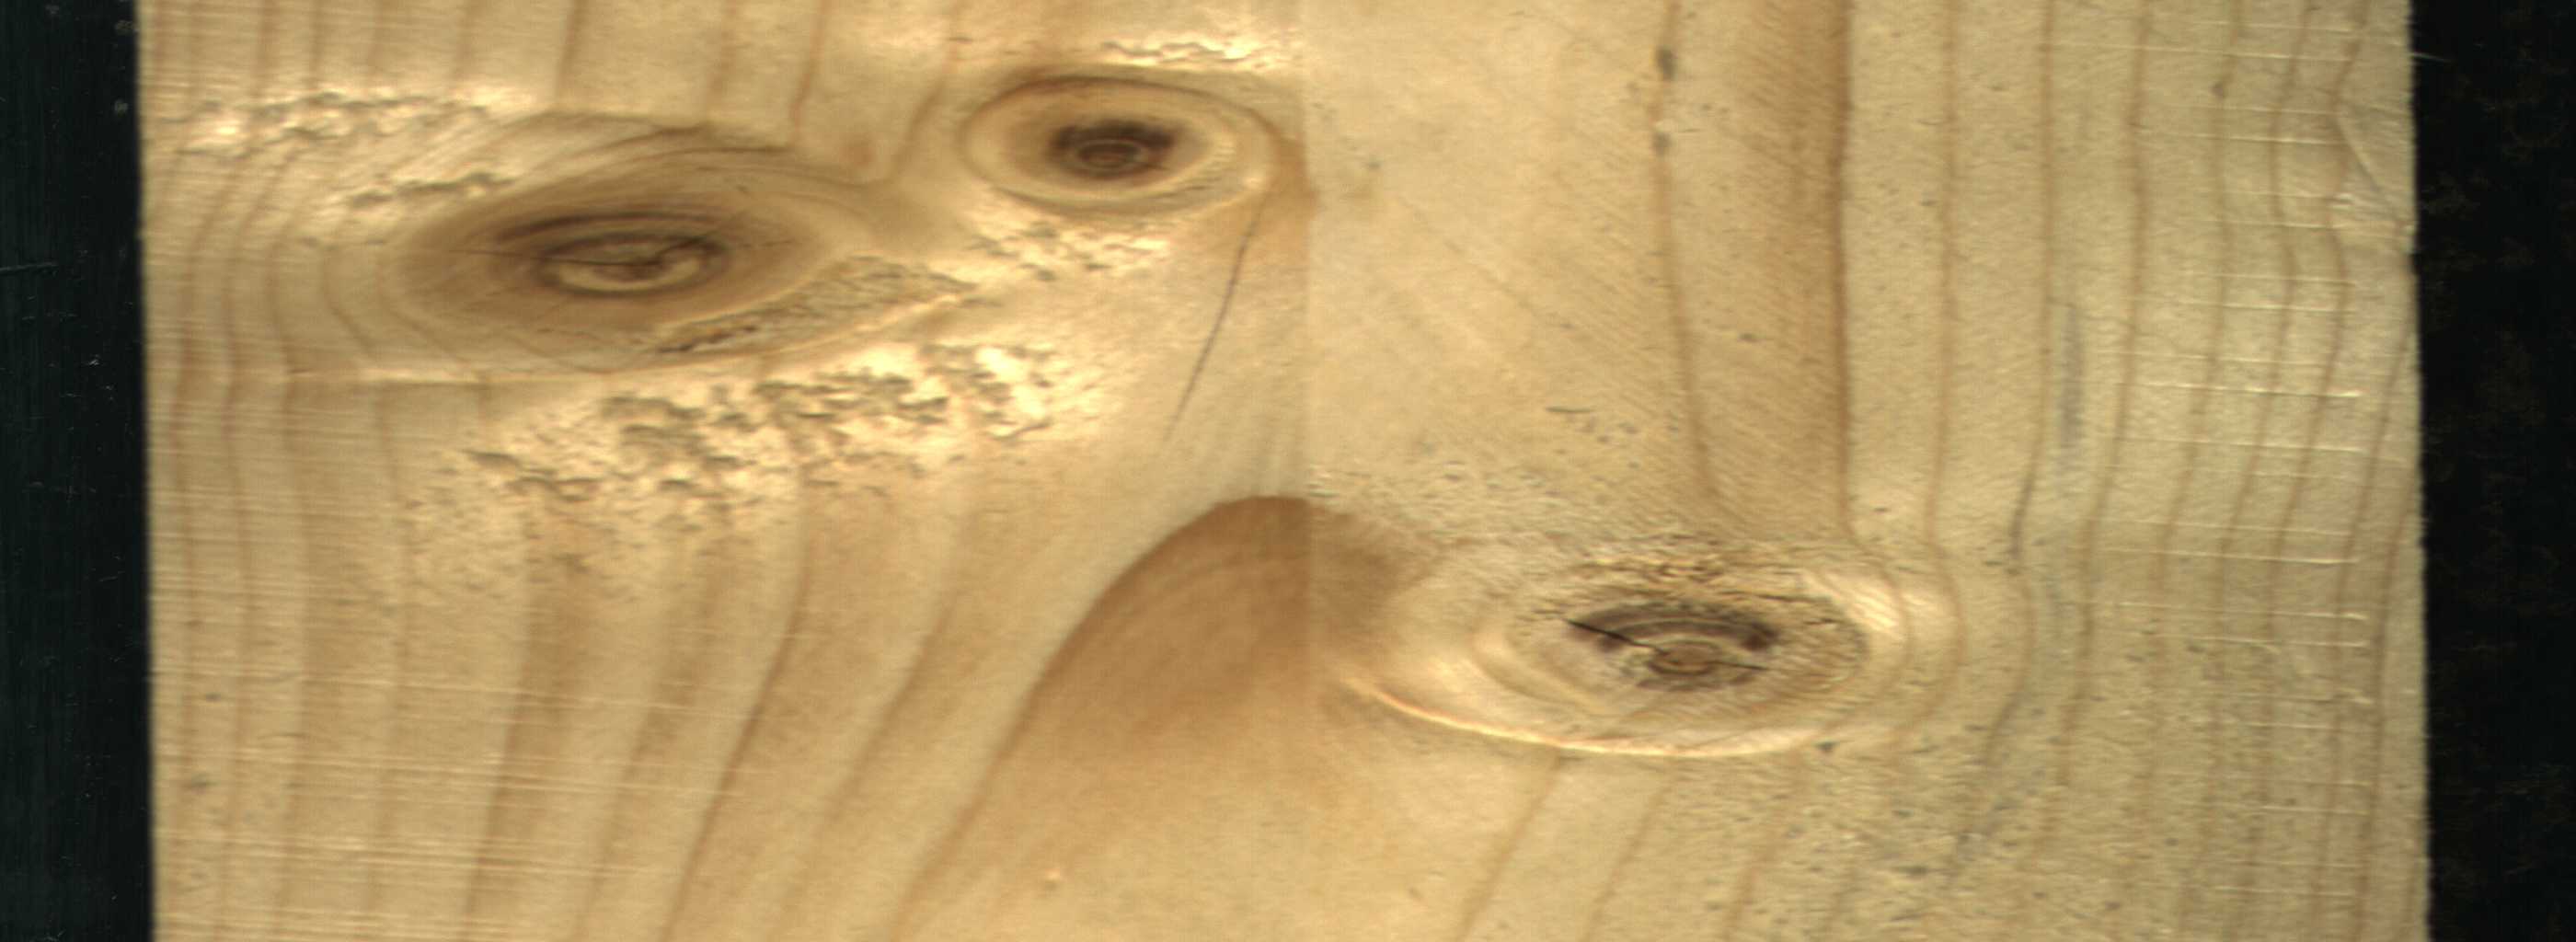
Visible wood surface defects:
knot_with_crack
Live_Knot
Live_Knot